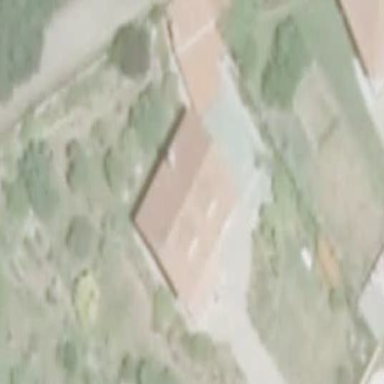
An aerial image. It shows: Simple and straightforward house.